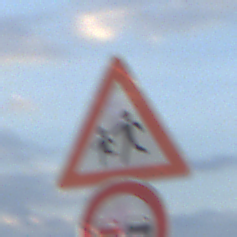
Verkehrszeichen: KinderRechts
Zusatzzeichen unten: Ueberholverbot
Umgebung: Outdoor, Nature
Tageszeit: SunriseSunset
Wetter: PartlyCloudy
Licht: Natural
Jahreszeit: NotSpecified
Kontrast: LowContrast